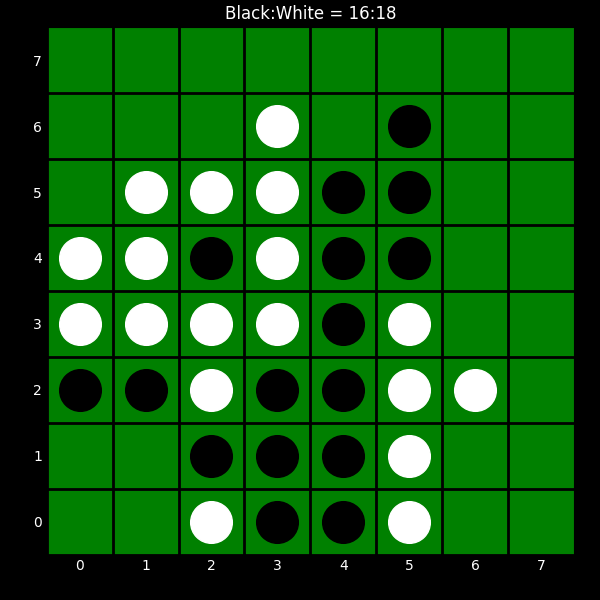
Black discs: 16
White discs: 18